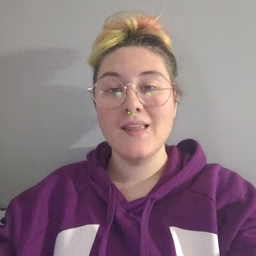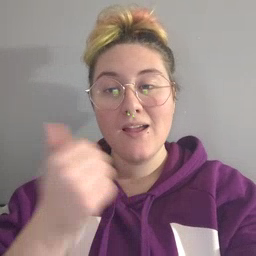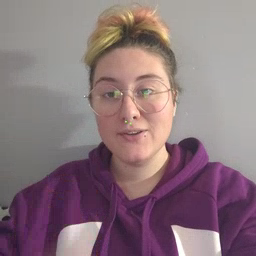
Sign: another